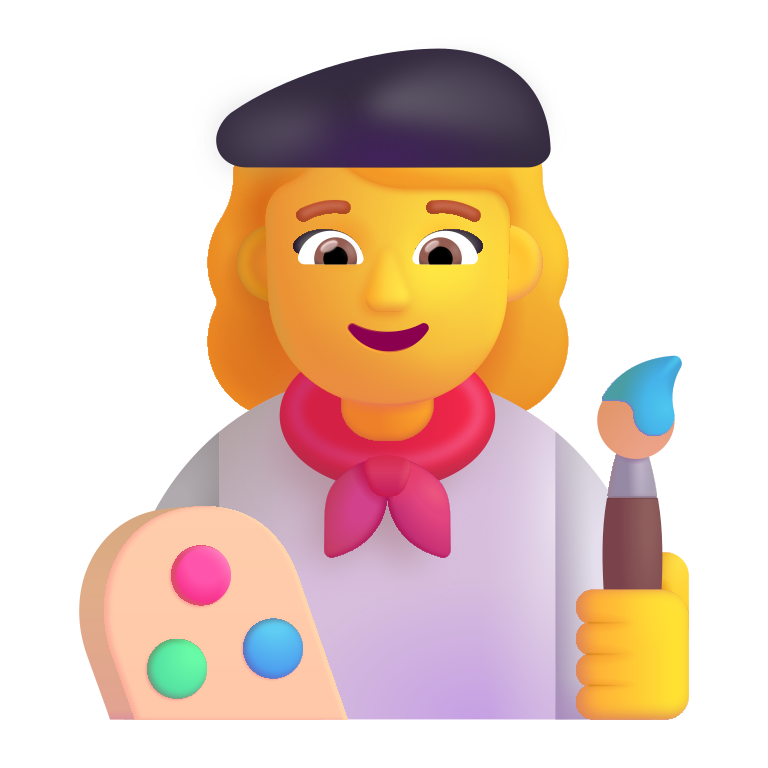
woman artist color default